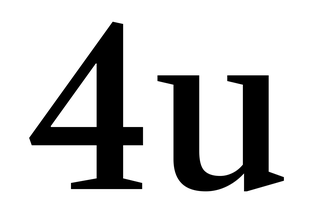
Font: LibreCaslonText_Medium